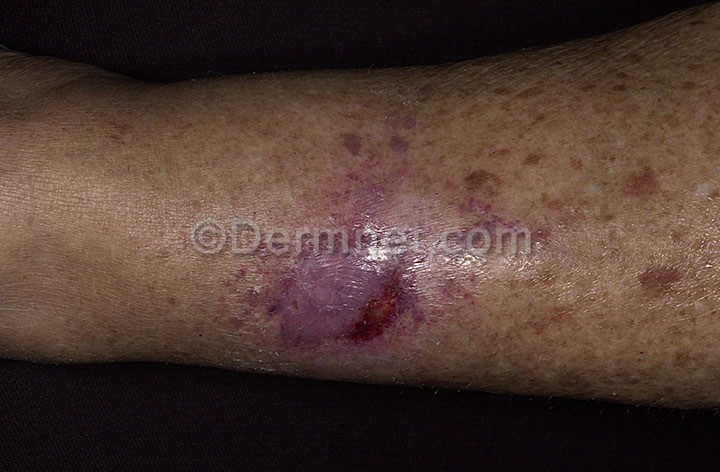
Disease: Scabies Lyme Disease and other Infestations and Bites